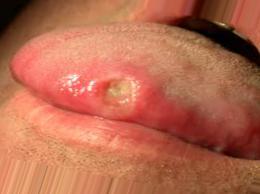
Condition: Mouth Ulcer